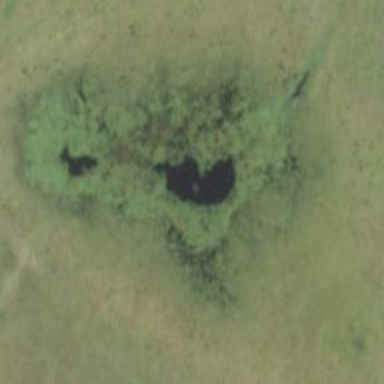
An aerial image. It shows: Marsh wetland.